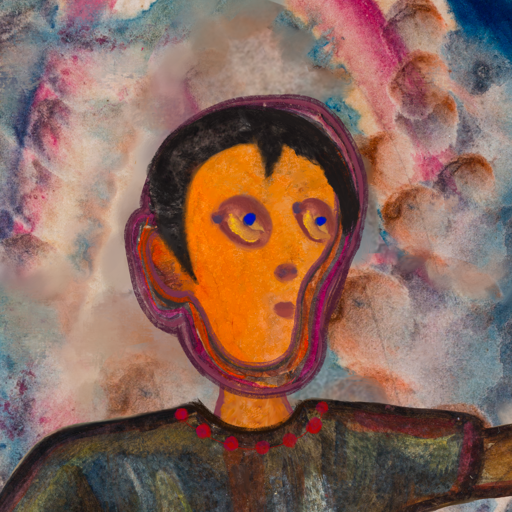
Background: Rupkatha, Head And Neck Side: Hypocrite_w_Hair, Face Side: Mother_And_Son_Son, Bust: Mosgoul, Hair Side: Roy_Bahadur, Head Accessory: Blank, Second Necklace: Blank, Necklace: Irani_3, Baby: Blank